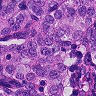
Metastatic tissue present: yes